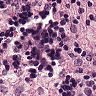
Metastatic tissue present: no